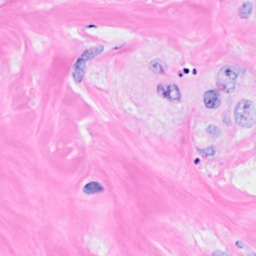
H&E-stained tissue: Breast